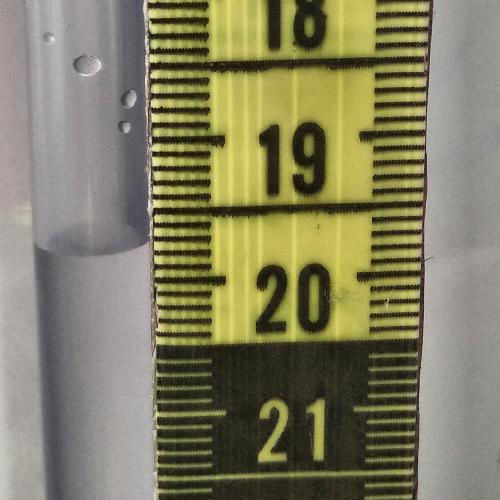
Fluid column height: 19.7 cm